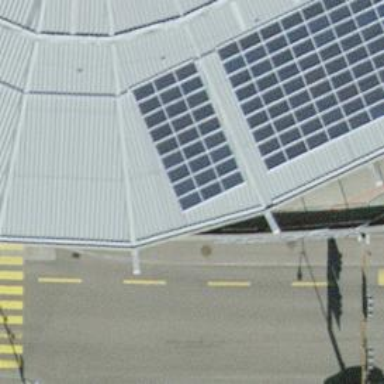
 consisting of solar photovoltaic panels."